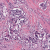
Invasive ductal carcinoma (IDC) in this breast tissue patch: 1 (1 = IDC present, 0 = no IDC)